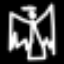
Label: angel